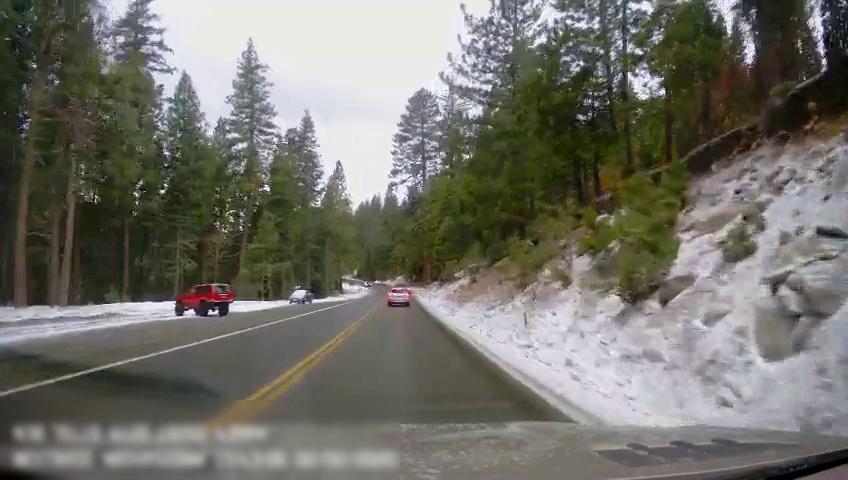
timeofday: Day
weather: Cloudy
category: Drivable Space
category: Vehicles | Car
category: Vehicles | SUV
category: Vehicles | Car
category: Lanes | Current Lane
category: Lanes | Current Lane
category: Lanes | Opposite Lane
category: Lanes | Opposite Lane